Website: crate-barrel
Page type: address-validator
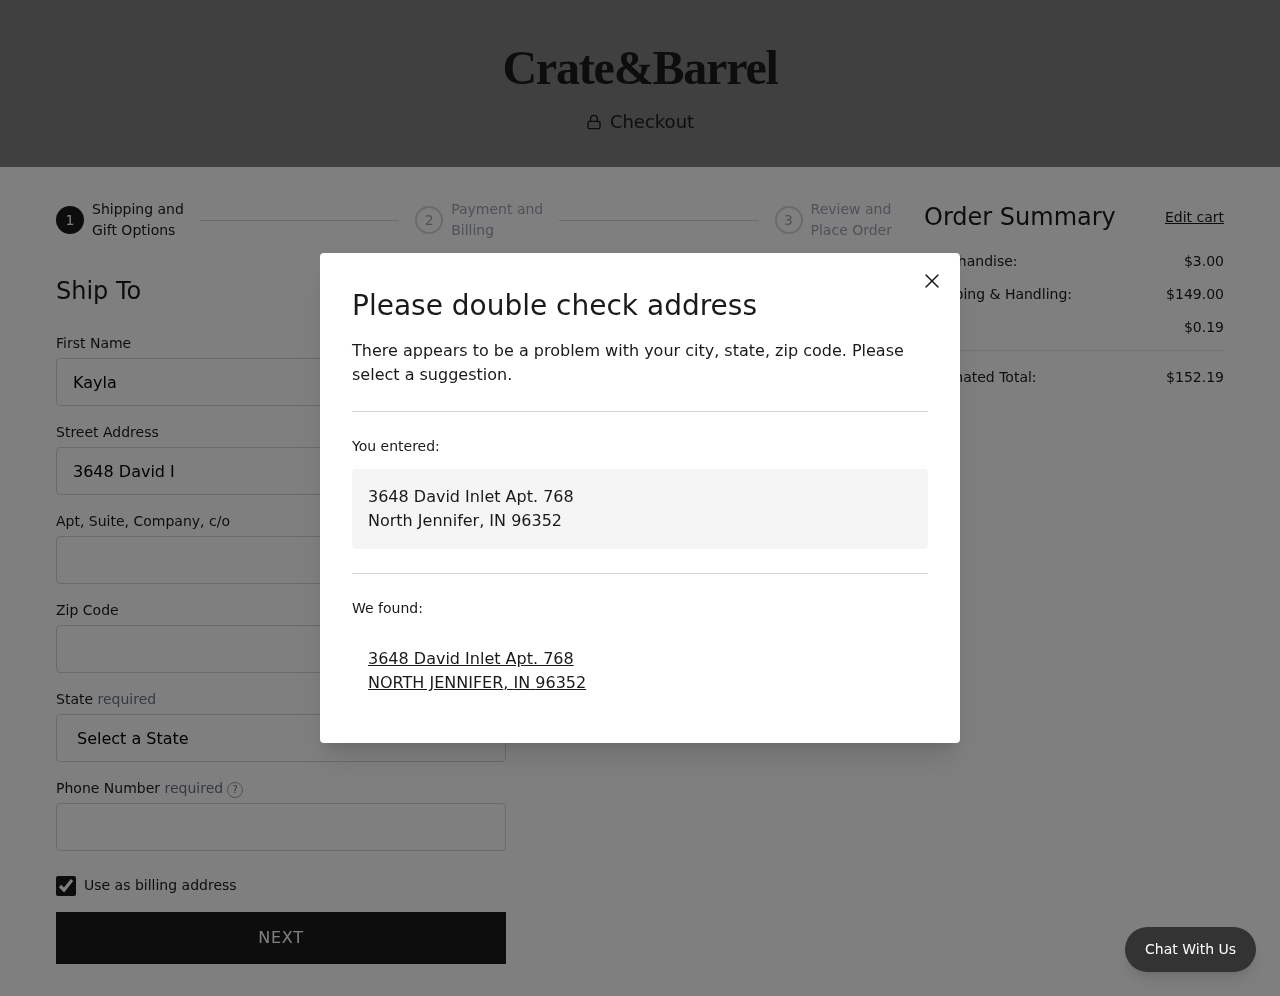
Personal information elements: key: PII_CITY
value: North Jennifer
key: PII_CITY
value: NORTH JENNIFER
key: PII_FIRSTNAME
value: Kayla
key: PII_PHONE
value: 8789847984
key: PII_POSTCODE
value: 96352
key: PII_STATE
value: Indiana
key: PII_STATE_ABBR
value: IN
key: PII_STREET
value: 3648 David Inlet Apt. 768
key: PII_STREET2
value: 817 Christina Lake
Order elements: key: ORDER_SUBTOTAL
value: $3.00
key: ORDER_SHIPPING_COST
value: $149.00
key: ORDER_TAX
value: $0.19
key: ORDER_TOTAL
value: $152.19